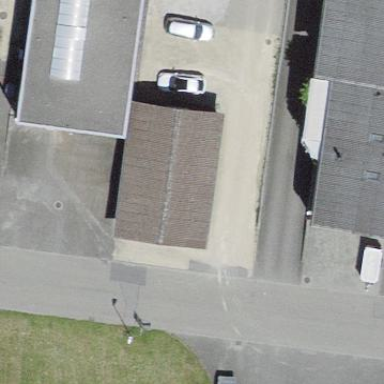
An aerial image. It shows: Industrial building.